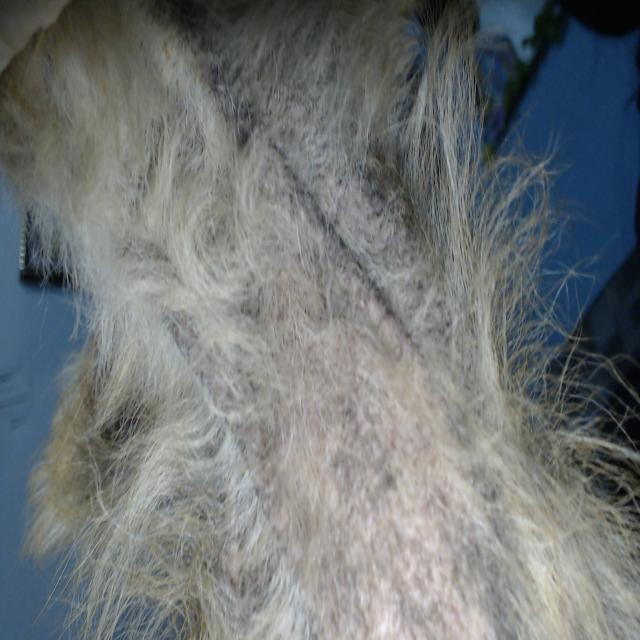
Canine demodicosis (Demodex mange) — caused by Demodex canis mites. Presents with alopecia, follicular papules, pustules, and comedones. Often localized on face and forelimbs.